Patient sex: M
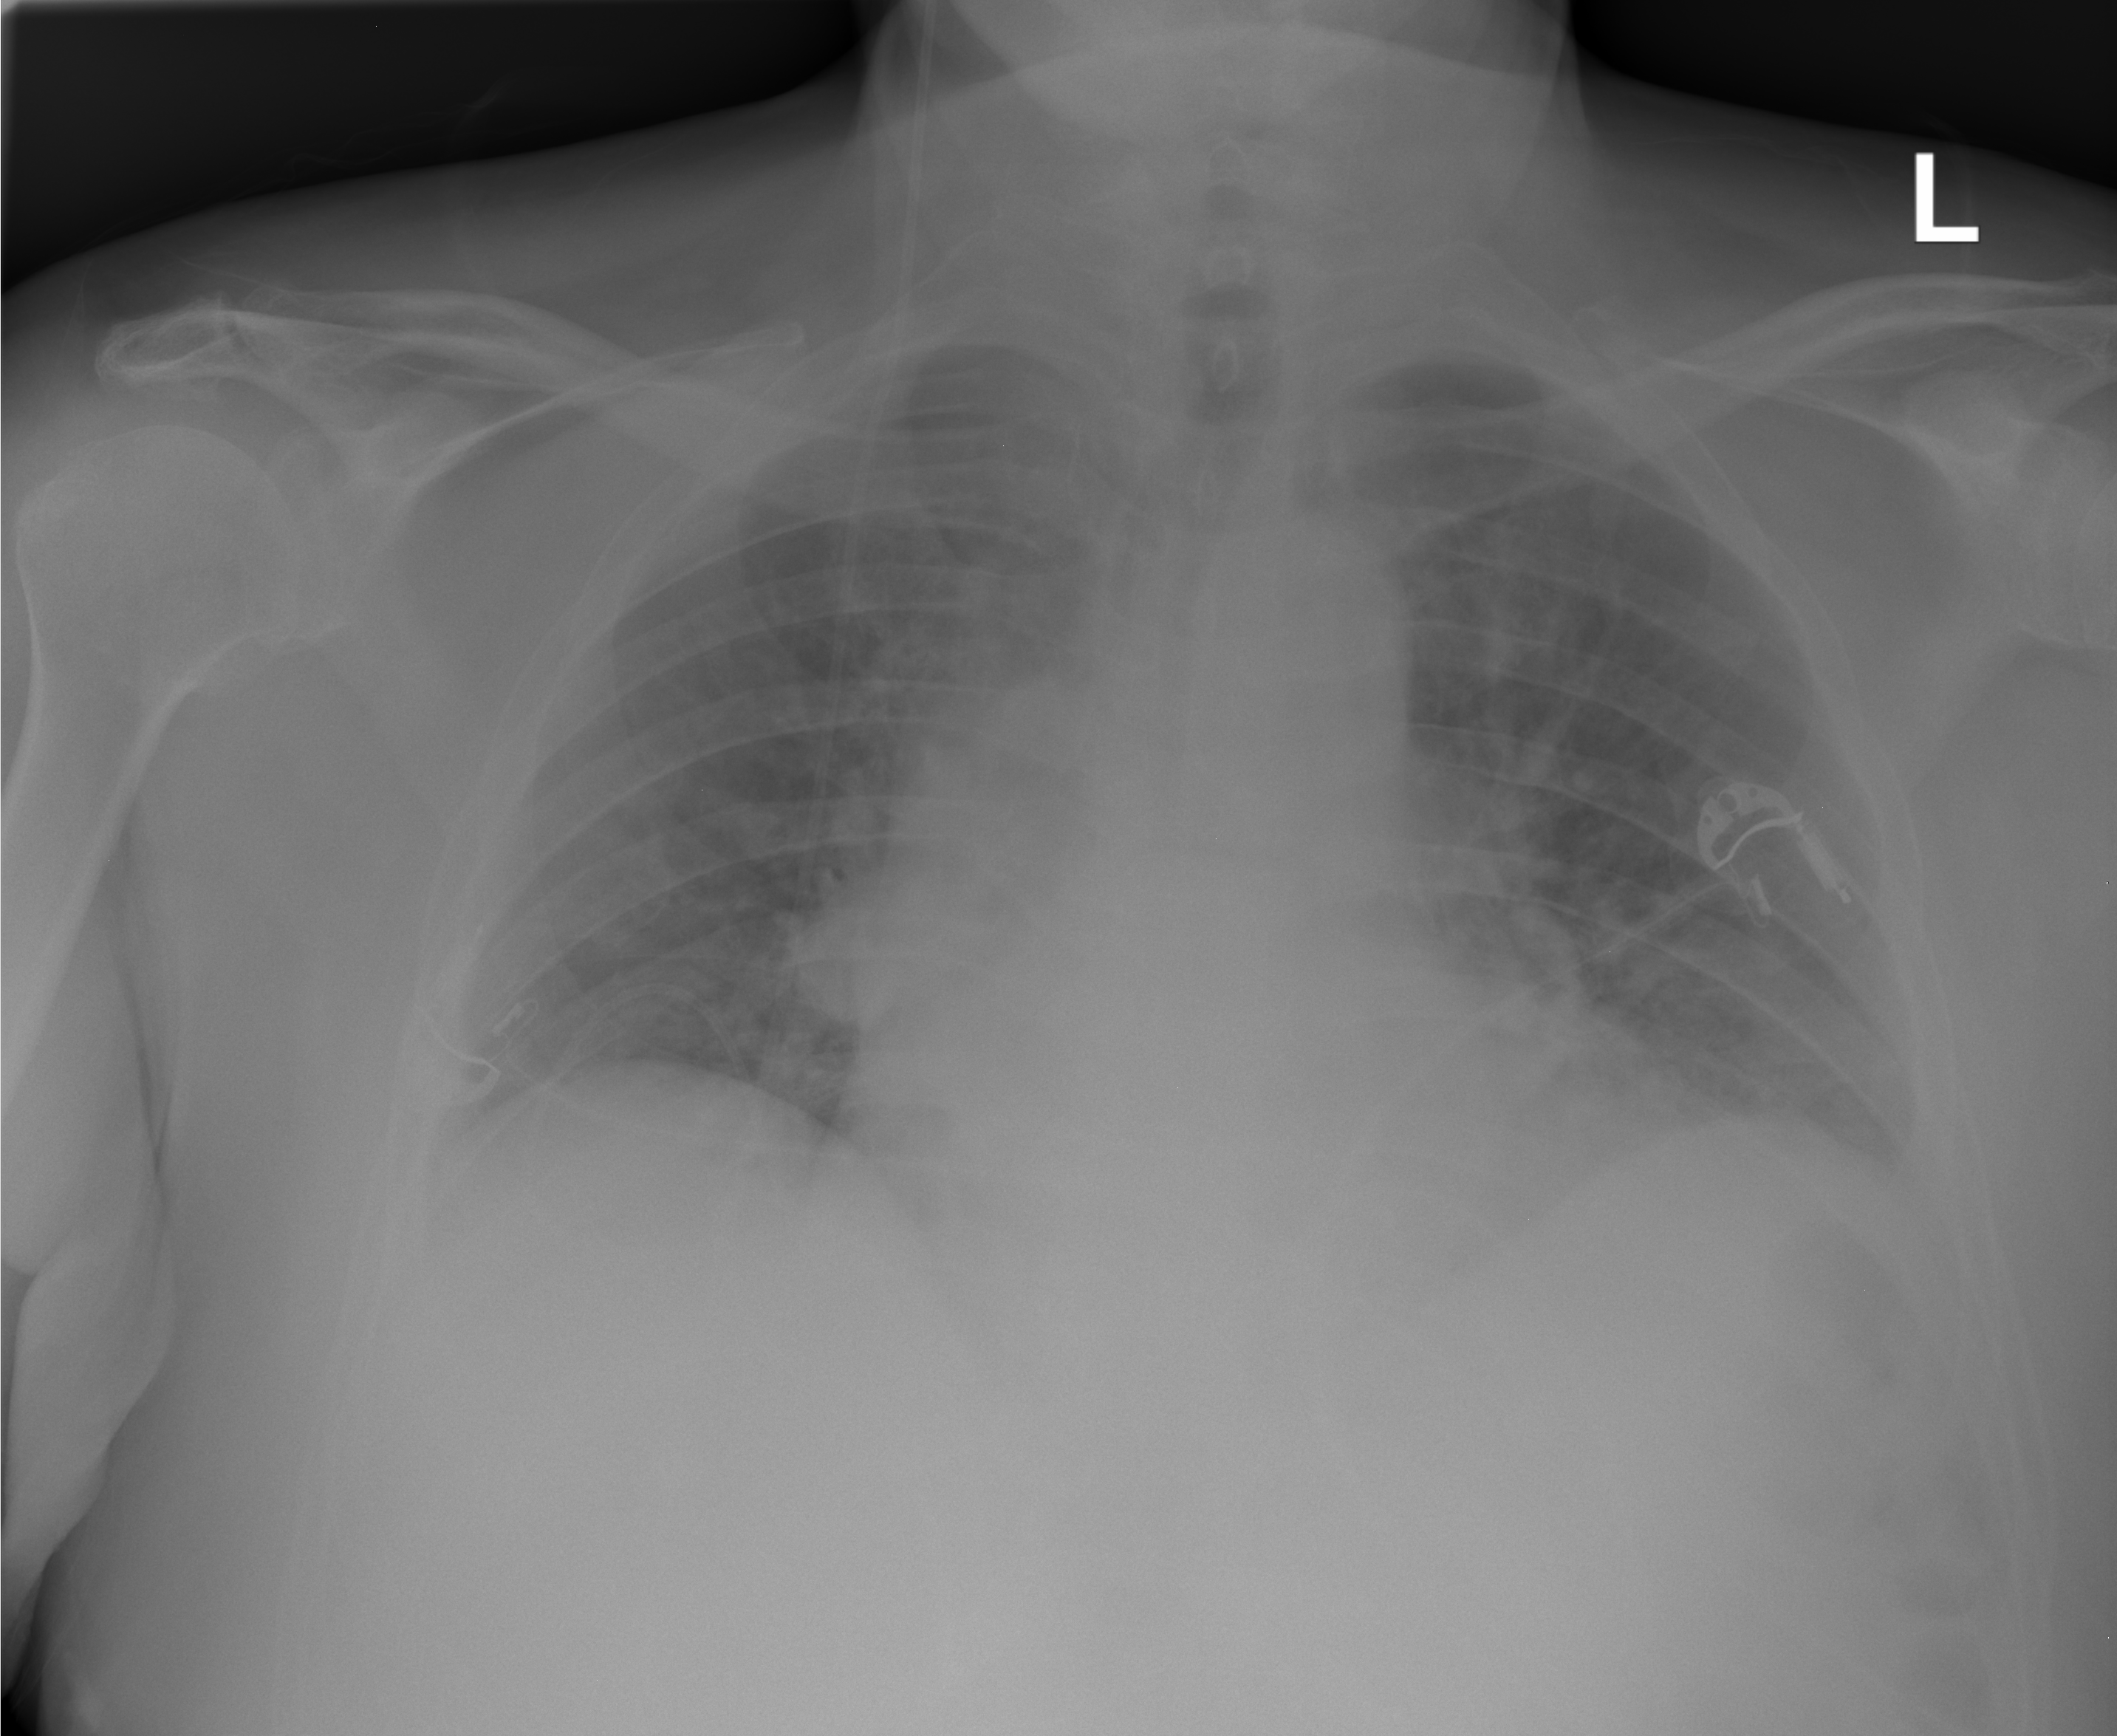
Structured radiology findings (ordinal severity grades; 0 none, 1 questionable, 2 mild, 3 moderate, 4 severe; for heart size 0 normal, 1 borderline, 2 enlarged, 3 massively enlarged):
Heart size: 2
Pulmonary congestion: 2
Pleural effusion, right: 0
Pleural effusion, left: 1
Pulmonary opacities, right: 0
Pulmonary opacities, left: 0
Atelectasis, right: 0
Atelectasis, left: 0